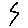
Label: zigzag